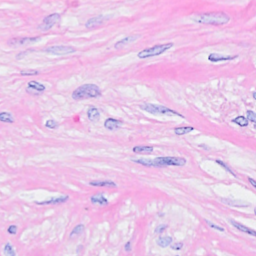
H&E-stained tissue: Breast